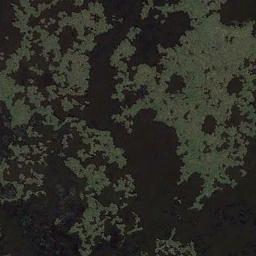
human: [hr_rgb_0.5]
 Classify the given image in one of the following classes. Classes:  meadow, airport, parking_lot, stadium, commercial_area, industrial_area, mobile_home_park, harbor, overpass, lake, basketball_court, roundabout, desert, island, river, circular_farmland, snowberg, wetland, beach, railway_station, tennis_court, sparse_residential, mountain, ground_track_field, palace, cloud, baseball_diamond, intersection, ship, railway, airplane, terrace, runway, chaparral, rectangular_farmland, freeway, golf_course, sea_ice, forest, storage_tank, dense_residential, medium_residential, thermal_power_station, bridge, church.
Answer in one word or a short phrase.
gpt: wetland